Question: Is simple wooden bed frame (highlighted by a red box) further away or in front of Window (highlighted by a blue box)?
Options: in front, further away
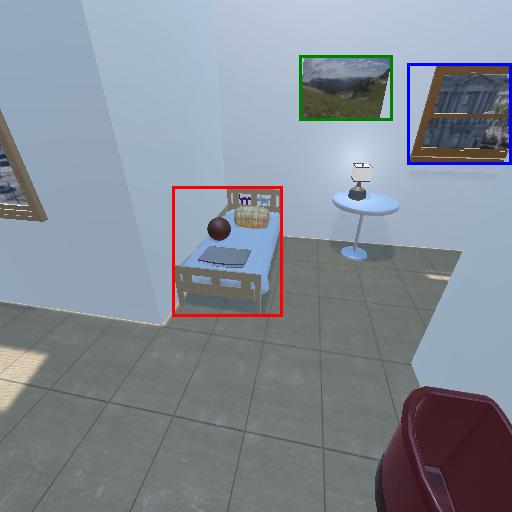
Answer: in front